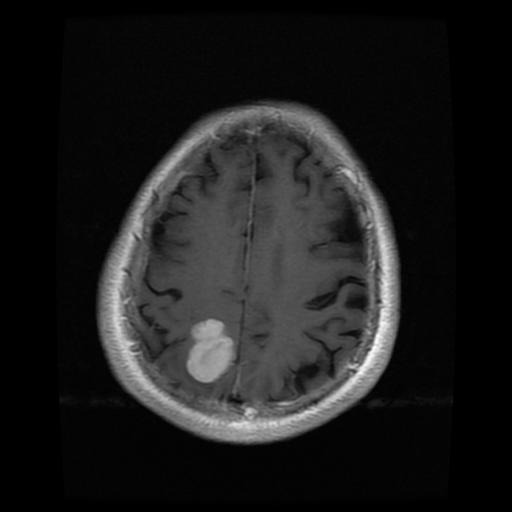
Label: meningioma